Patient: sex F, age 53
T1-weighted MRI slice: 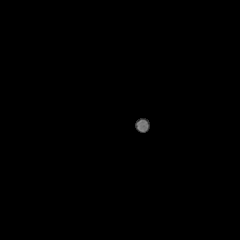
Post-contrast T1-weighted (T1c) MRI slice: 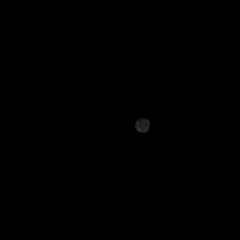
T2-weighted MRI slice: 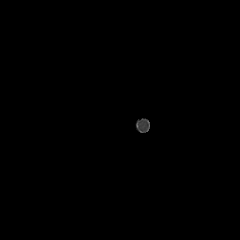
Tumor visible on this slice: no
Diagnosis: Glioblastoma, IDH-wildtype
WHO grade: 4